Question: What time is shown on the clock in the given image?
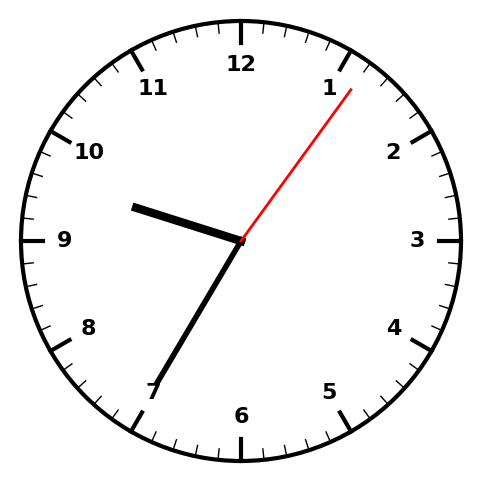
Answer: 09:35:06